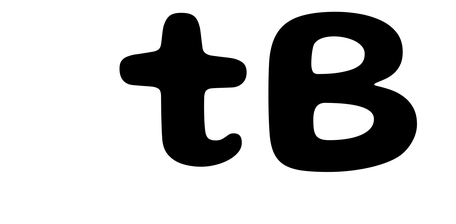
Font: Gluten_SemiBold